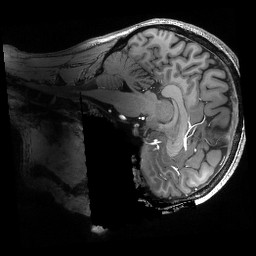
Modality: T1w
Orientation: sagittal
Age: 24
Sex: female
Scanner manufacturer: siemens
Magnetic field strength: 6.98 T
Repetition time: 2.53 s
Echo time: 0.00176 s